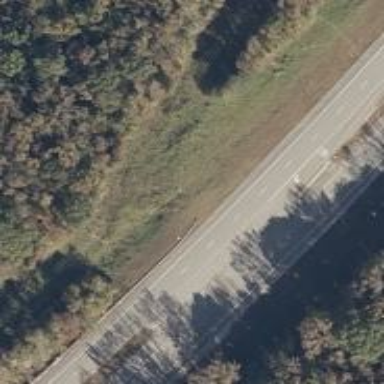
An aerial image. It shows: Trunk highway with asphalt surface forming part of route.